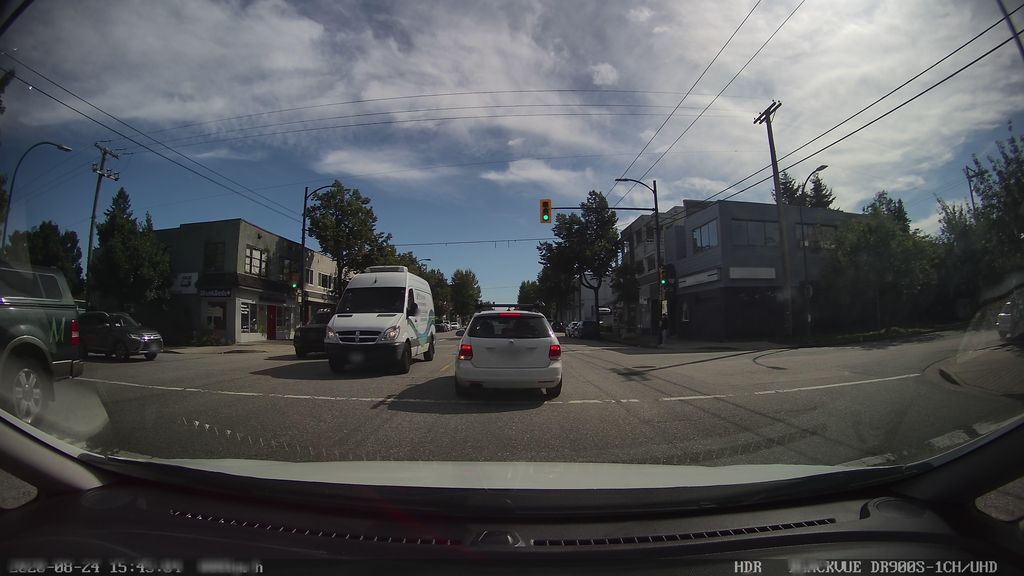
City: vancouver